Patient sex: F
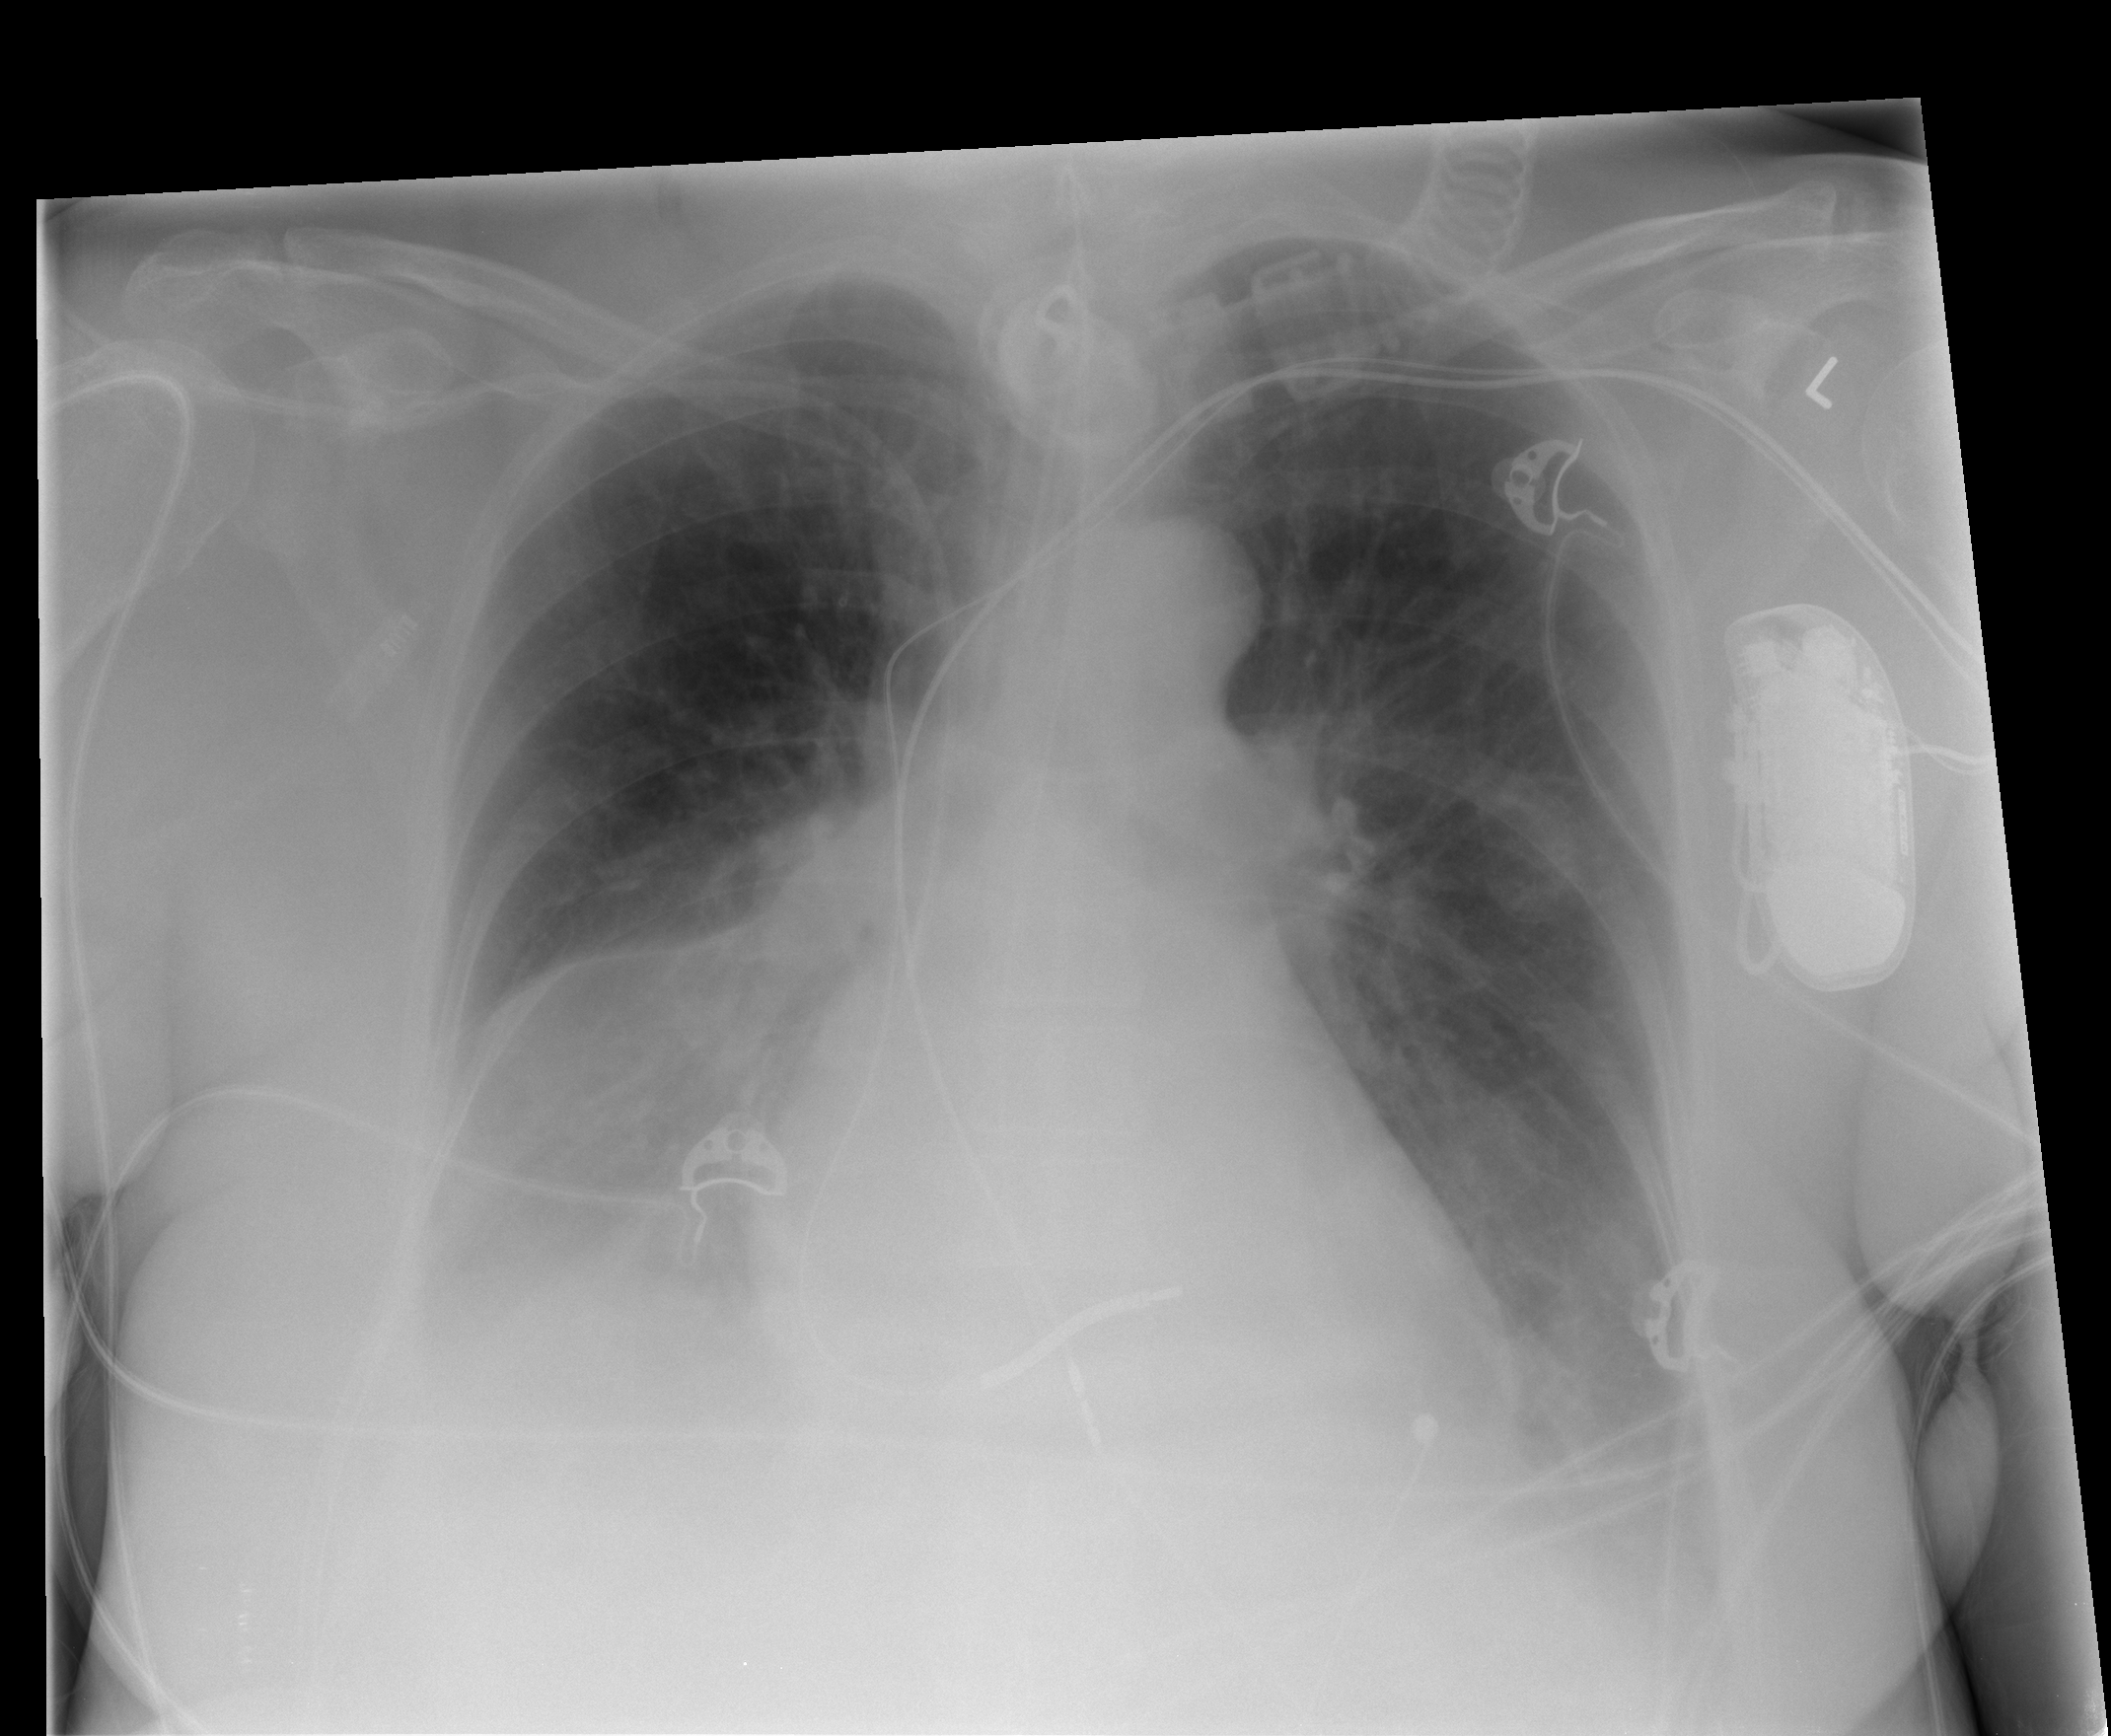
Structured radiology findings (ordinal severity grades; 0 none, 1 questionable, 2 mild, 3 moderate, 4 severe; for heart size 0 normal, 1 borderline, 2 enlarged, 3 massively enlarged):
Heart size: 0
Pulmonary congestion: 0
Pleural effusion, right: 2
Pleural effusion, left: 2
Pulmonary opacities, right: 0
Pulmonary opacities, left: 0
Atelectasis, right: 2
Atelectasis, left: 2